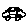
Label: car